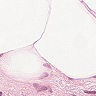
Metastatic tissue present: no